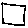
Label: square